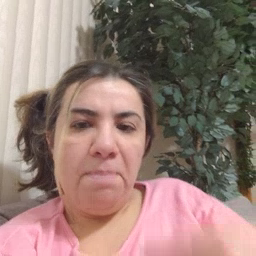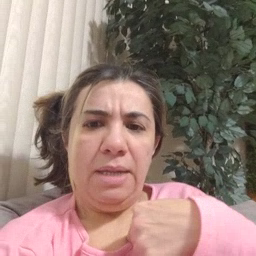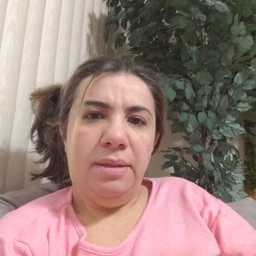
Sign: minemy